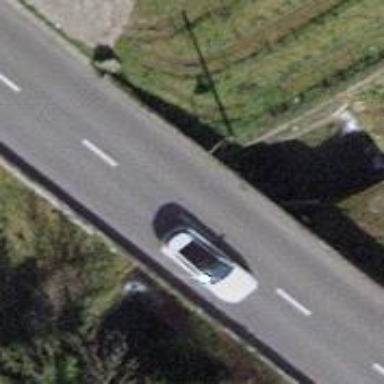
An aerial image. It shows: Tertiary road with bridge.